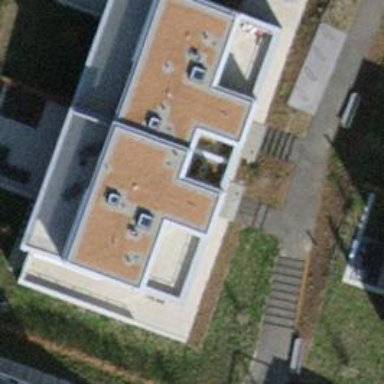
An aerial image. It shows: Building with apartments and flat roof.